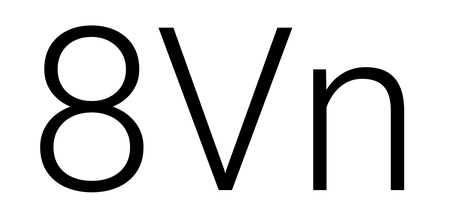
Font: Roboto_Light